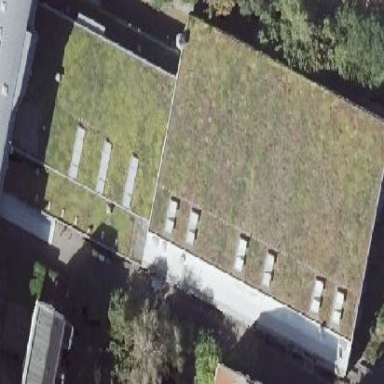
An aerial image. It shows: Sports hall building with flat brown roof.